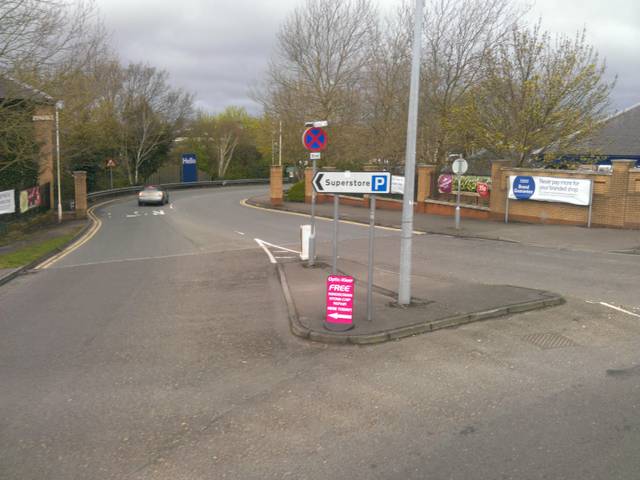
Region: United Kingdom
Coordinates: 51.883, 0.932